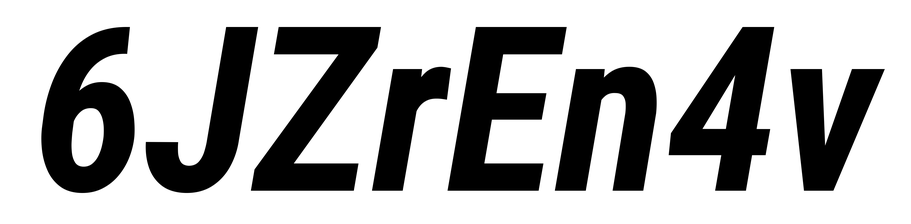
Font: Roboto-Italic_Condensed_Bold_Italic